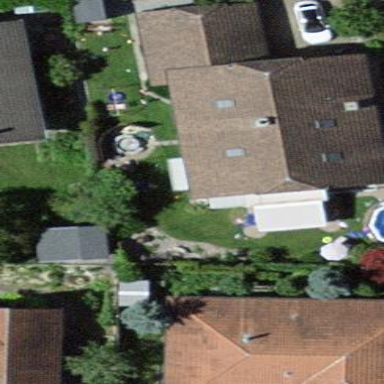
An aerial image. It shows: Simple house.